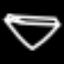
Label: diamond